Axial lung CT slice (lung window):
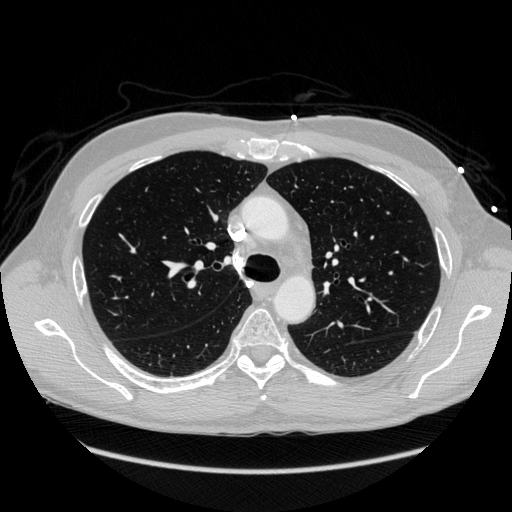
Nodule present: no